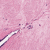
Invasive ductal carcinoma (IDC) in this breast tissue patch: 0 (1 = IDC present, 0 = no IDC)